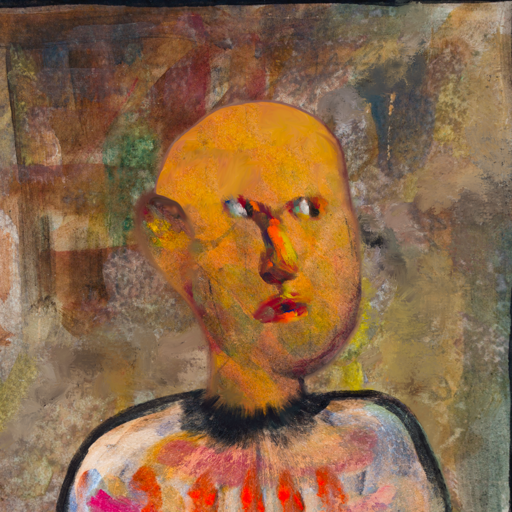
Background: Mosgoul, Head And Neck Side: Gypsy_Mother, Face Side: An_Impression, Bust: Childish, Hair Side: Blank, Head Accessory: Blank, Second Necklace: Blank, Necklace: Blank, Baby: Blank